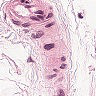
Metastatic tissue present: no